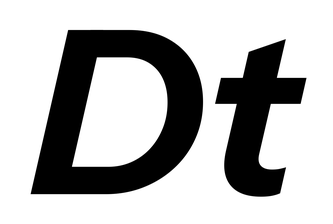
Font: InstrumentSans-Italic_Bold_Italic